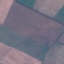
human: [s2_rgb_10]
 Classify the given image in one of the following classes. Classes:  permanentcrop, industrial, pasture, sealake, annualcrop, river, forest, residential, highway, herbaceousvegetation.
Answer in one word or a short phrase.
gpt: AnnualCrop